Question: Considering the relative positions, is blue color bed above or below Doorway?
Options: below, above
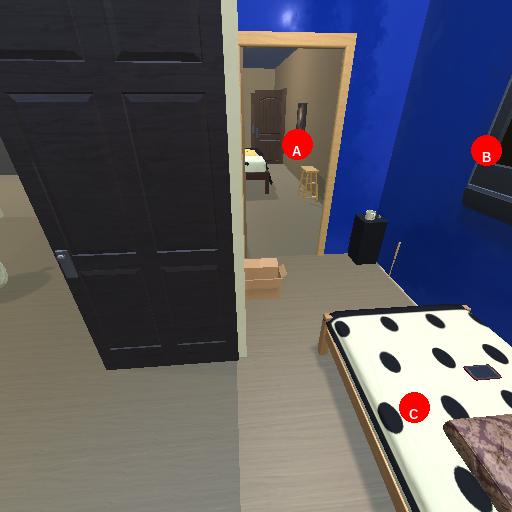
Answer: below